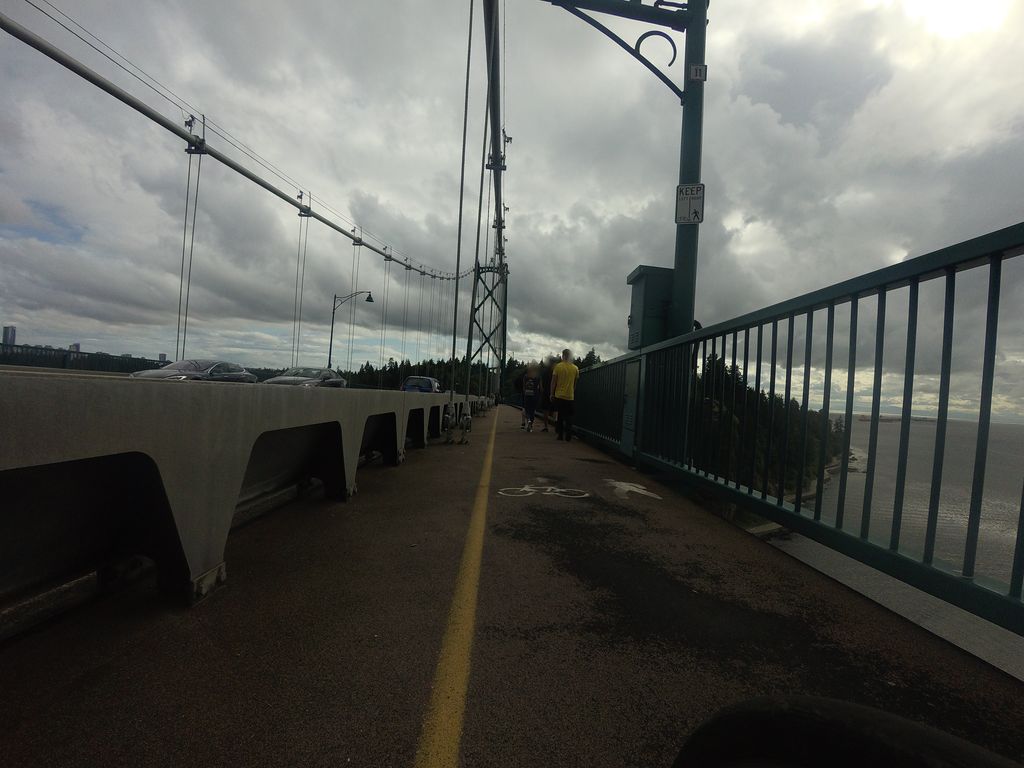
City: vancouver